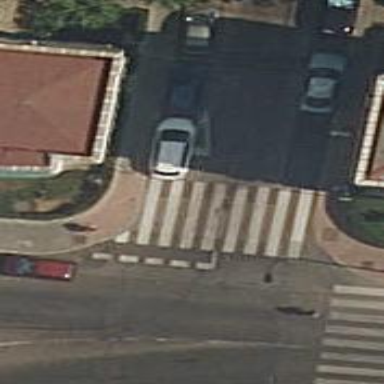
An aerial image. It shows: Zebra crossing on the road.